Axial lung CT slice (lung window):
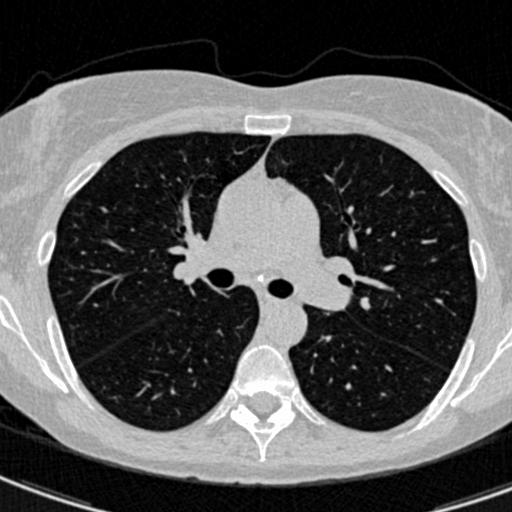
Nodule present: no